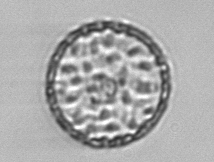
Label: Coscinodiscus